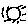
Label: sun